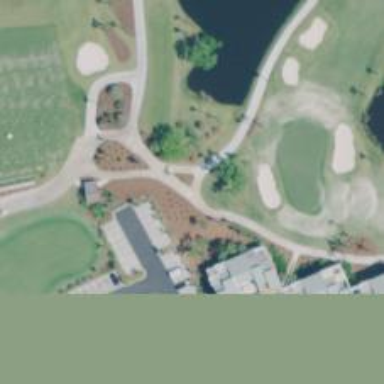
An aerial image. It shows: Service road used as golf cart path.